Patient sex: M
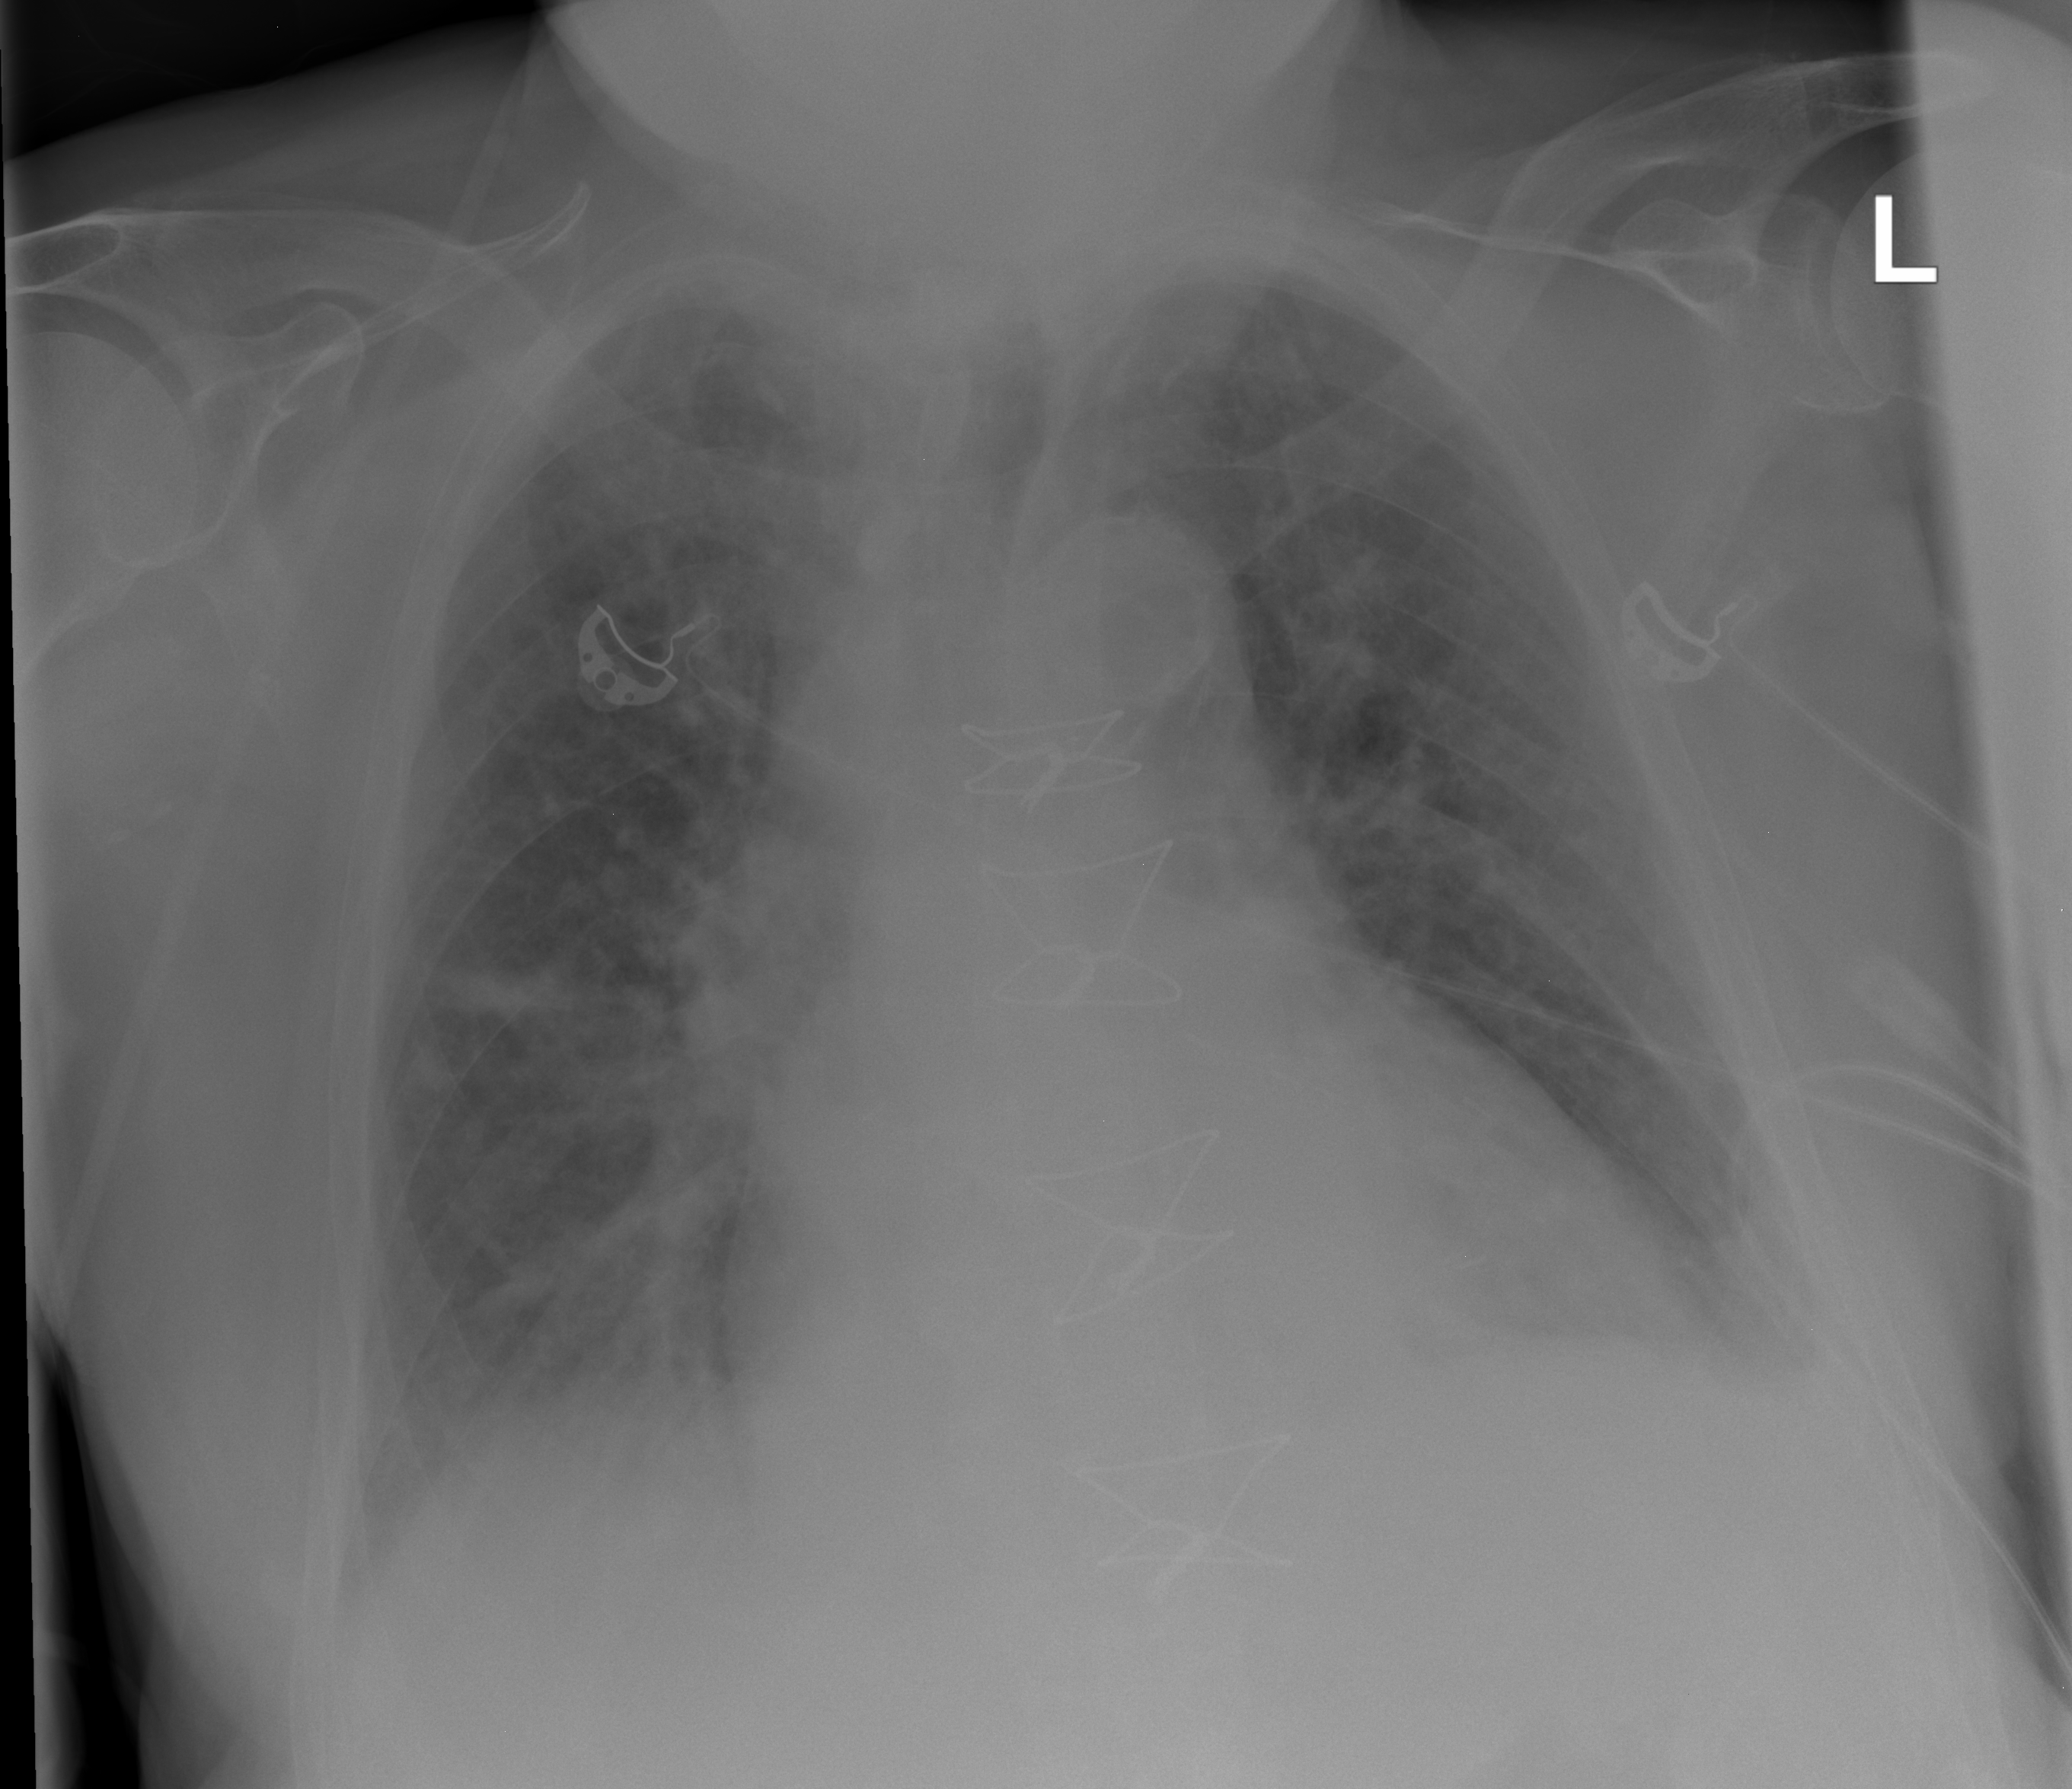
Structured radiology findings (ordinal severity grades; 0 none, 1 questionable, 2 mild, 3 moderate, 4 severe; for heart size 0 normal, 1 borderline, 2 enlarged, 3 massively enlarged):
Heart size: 0
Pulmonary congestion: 3
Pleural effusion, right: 2
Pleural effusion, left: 2
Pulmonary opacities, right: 3
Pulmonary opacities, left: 2
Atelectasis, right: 2
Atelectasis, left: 0